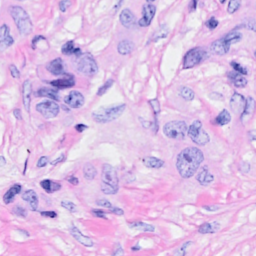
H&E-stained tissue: Breast